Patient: sex M, age 40
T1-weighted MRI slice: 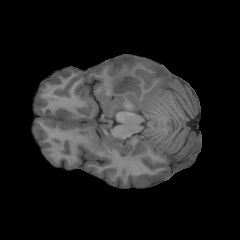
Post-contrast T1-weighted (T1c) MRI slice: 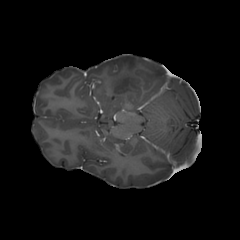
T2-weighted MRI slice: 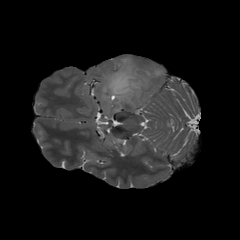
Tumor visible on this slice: yes
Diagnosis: Astrocytoma, IDH-mutant
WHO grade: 3